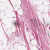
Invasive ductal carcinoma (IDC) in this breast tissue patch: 0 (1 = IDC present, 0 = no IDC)